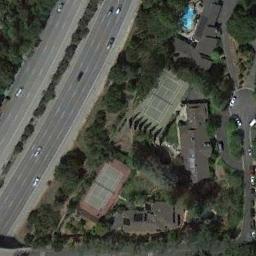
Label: tennis_court